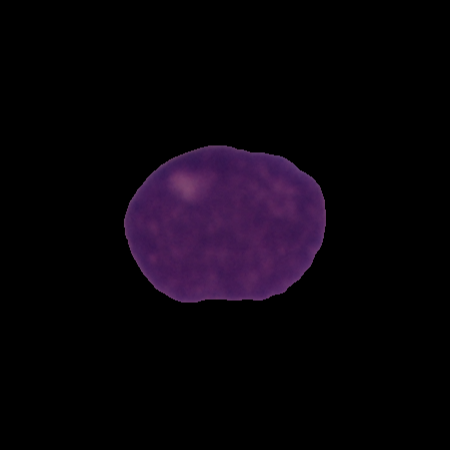
Label: cancer